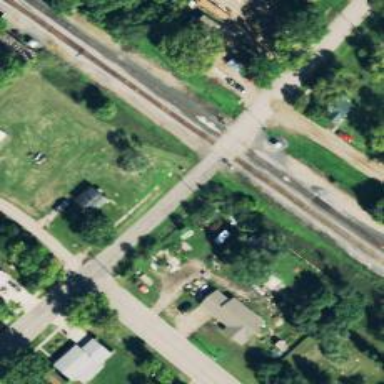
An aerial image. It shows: Level crossing along the railway.